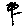
Label: flower